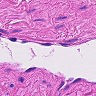
Metastatic tissue present: no